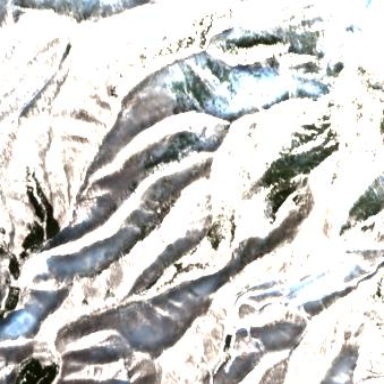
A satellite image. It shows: Area designated for winter sports.